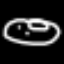
Label: donut